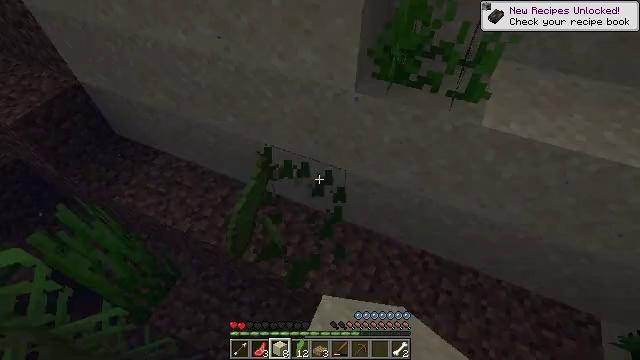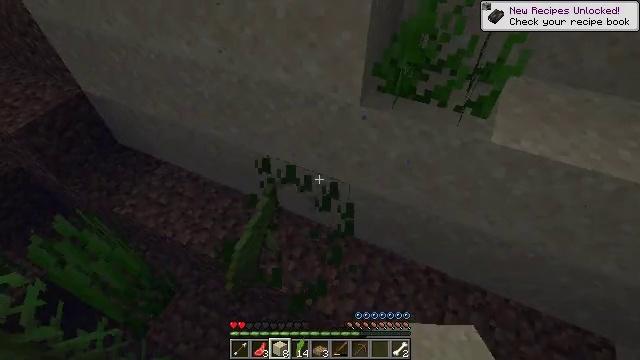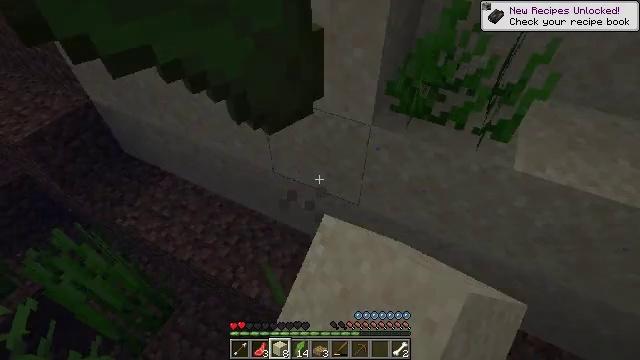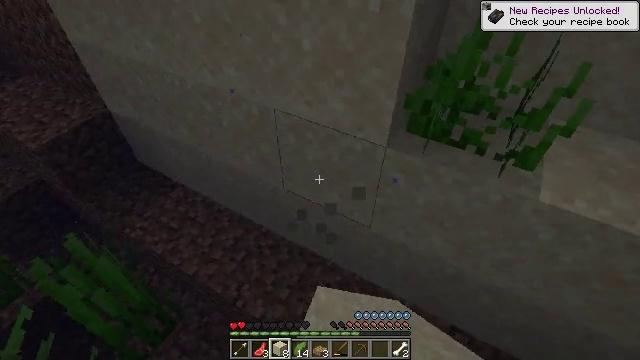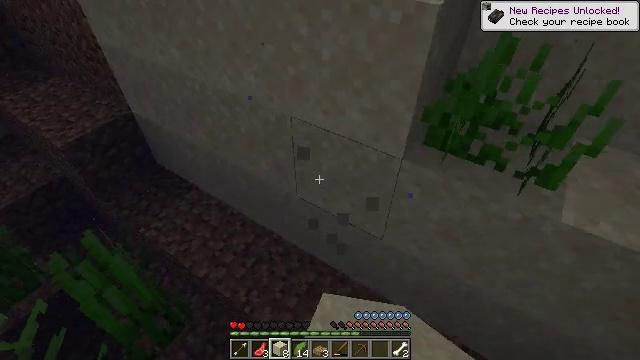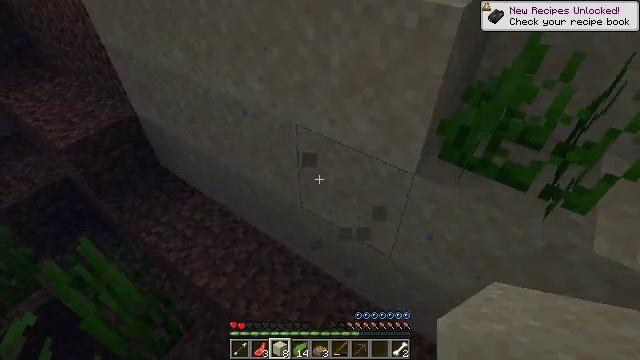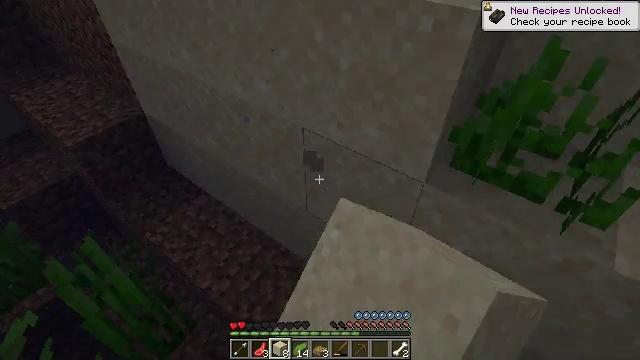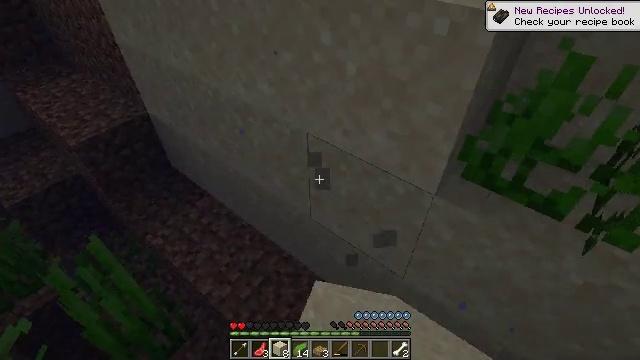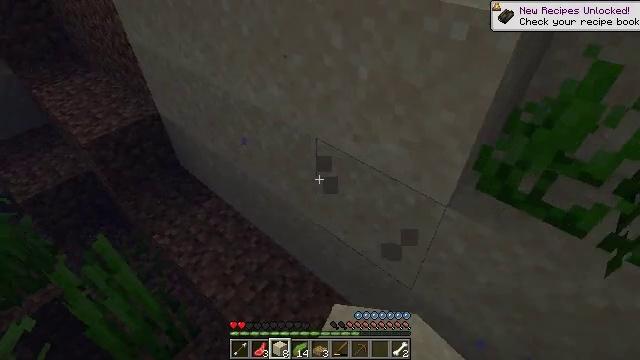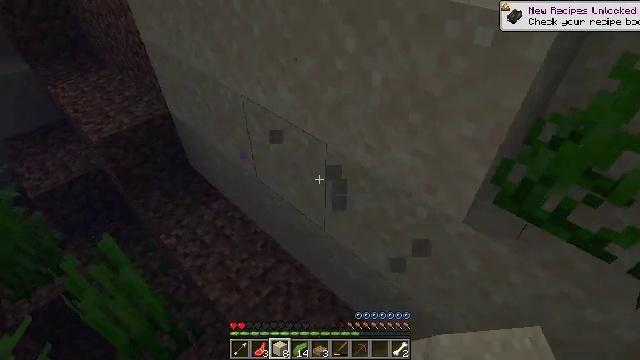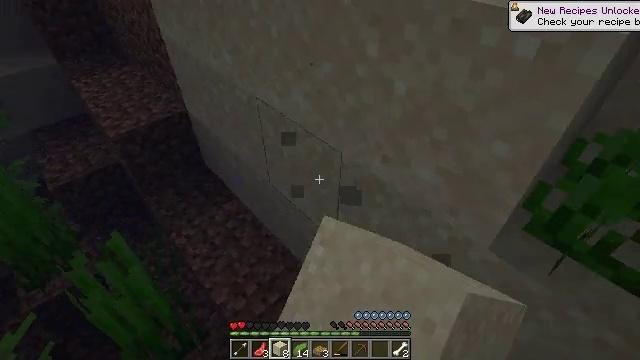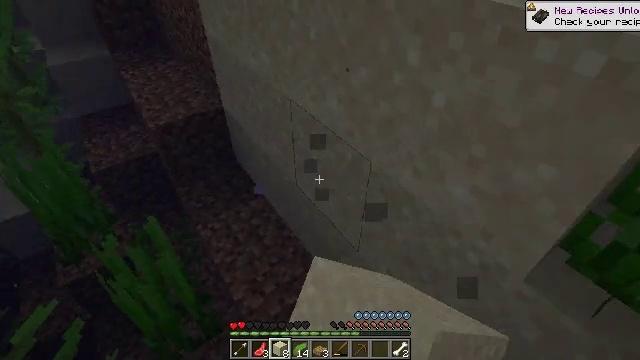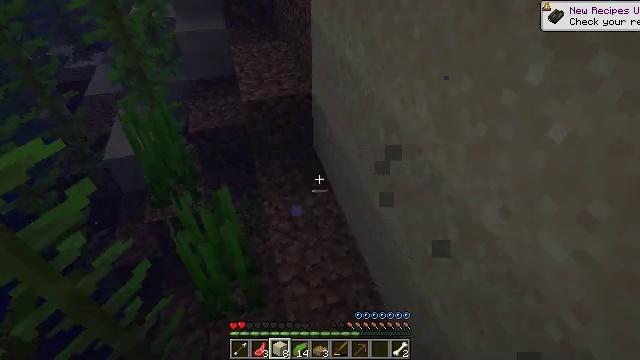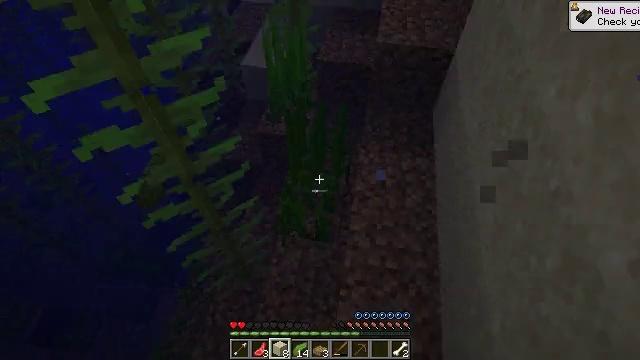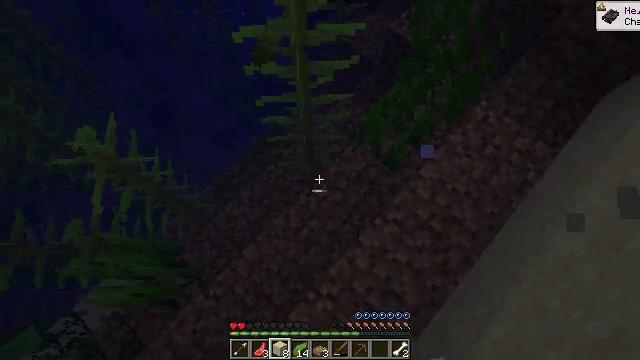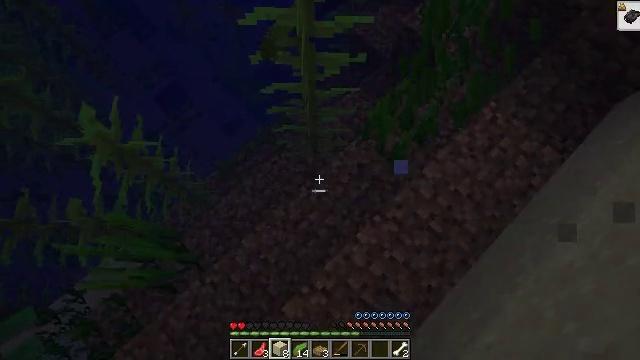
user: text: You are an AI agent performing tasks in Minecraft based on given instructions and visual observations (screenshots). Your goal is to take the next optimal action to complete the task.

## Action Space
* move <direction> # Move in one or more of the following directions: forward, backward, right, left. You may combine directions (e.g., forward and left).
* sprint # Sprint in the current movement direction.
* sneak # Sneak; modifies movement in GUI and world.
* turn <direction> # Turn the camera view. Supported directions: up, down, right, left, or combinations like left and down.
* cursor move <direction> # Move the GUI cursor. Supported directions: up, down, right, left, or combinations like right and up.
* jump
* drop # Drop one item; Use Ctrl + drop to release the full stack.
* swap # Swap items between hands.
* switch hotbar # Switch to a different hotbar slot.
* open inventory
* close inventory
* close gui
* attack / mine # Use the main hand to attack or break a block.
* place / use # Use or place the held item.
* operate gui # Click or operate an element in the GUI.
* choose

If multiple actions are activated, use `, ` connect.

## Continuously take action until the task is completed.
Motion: motion action
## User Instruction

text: Break the tall seagrass.
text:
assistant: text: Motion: move forward, turn up, attack / mine
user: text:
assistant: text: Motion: move forward, turn left and up, attack / mine
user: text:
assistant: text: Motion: move forward, turn left and up, attack / mine
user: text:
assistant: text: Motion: move forward, turn left and up, attack / mine
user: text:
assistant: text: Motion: move forward, turn left, attack / mine
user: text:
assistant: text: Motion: move forward, turn left, attack / mine
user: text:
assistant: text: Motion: move forward, turn left, attack / mine
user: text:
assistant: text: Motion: move forward, turn left, attack / mine
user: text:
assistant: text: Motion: move forward, turn left, attack / mine
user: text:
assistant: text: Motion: move forward, turn left, attack / mine
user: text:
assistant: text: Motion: move forward, turn left, attack / mine
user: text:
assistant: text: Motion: move forward, turn left and down, attack / mine
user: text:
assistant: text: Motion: move forward, turn left and down, attack / mine
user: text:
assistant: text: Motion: move forward, turn left and down, attack / mine
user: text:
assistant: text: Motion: move forward, turn left and down, attack / mine
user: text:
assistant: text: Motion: move forward, attack / mine
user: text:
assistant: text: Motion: move forward, turn up, attack / mine
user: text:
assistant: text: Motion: attack / mine